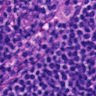
Metastatic tissue present: no